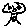
Label: tree